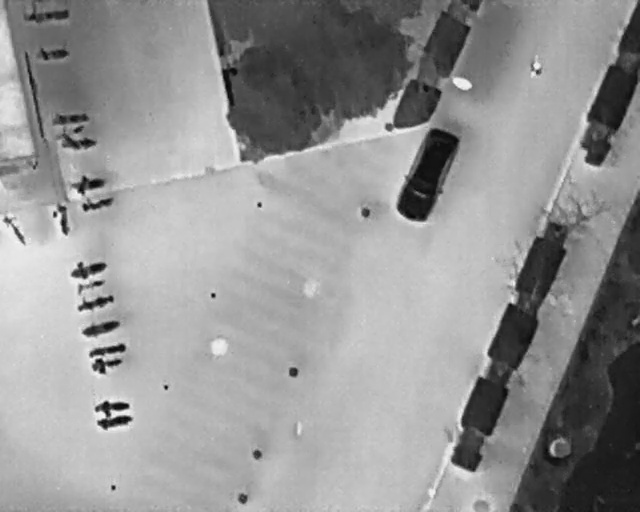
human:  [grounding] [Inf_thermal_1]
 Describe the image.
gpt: In the satellite image, there is  <ref>1 large car </ref> <box>[[59, 29, 74, 38, 23]]</box> located at center,  <ref>1 large person </ref> <box>[[81, 11, 85, 14, 7]]</box> located at top right,  <ref>1 large bicycle </ref> <box>[[5, -1, 8, 7, 176]]</box> located at top left,  <ref>4 medium bicycle </ref> <box>[[7, 6, 9, 13, 171], [9, 19, 11, 27, 175], [9, 22, 11, 29, 161], [11, 24, 13, 31, 173]]</box> located at top left,  <ref>9 medium bicycle </ref> <box>[[12, 32, 15, 39, 173], [13, 35, 16, 43, 167], [6, 40, 12, 44, 169], [0, 43, 5, 46, 148], [12, 48, 15, 56, 167], [12, 52, 15, 59, 167], [13, 55, 16, 63, 167], [14, 60, 17, 68, 167], [15, 64, 17, 72, 167]]</box> located at left,  <ref>3 medium bicycle </ref> <box>[[15, 68, 17, 74, 167], [15, 75, 18, 83, 169], [16, 78, 19, 86, 169]]</box> located at bottom left.